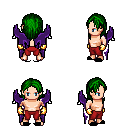
a pixel art fantasy rpg character, male body template, human, light skin, purple wings, red pants, green long hairstyle, gold gloves, black slippers, four views (front, back, left, right), 2x2 character sprite sheet, small pixel art, hard edges, no anti-aliasing